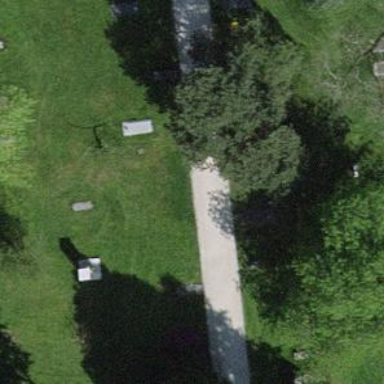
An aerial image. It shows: Memorial site with historic significance.